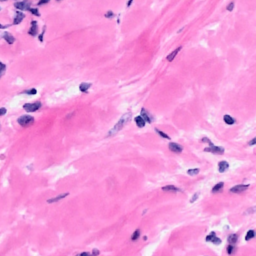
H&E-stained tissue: Breast